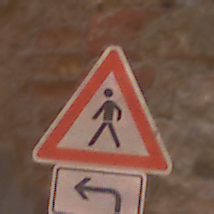
Verkehrszeichen: FussgaengerRechts
Zusatzzeichen unten: RichtungsangabeDurchPfeile2
Umgebung: Outdoor, Urban
Tageszeit: MorningAfternoon
Wetter: Clear
Licht: Natural
Jahreszeit: NotSpecified
Kontrast: MediumContrast